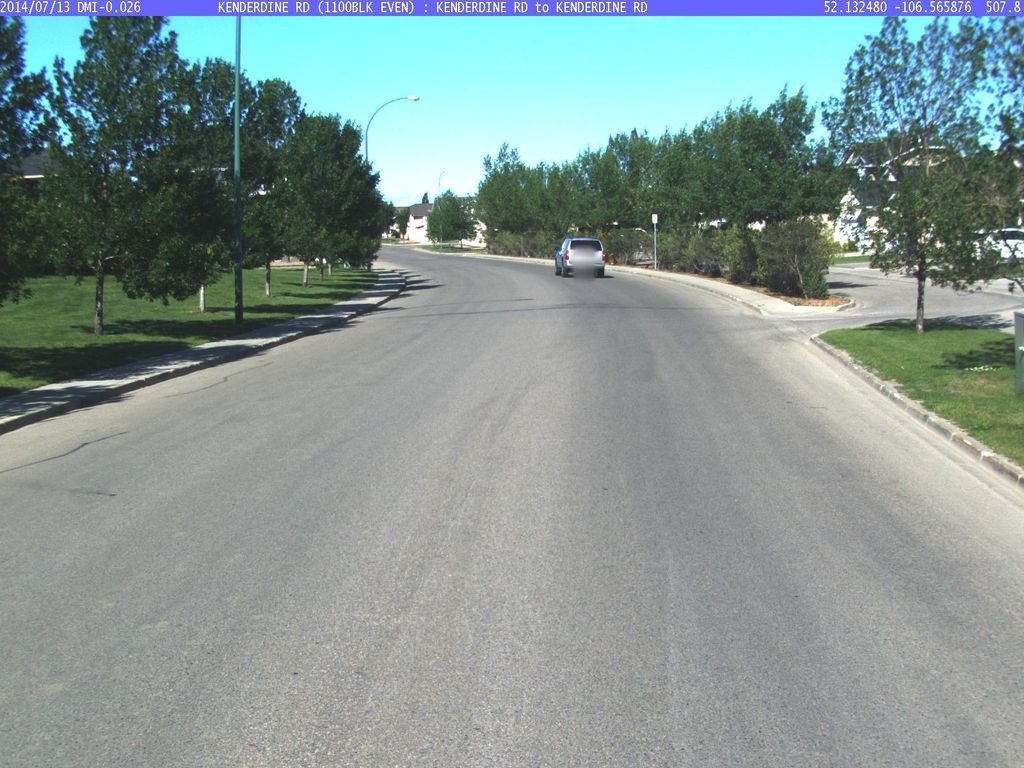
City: saskatoon